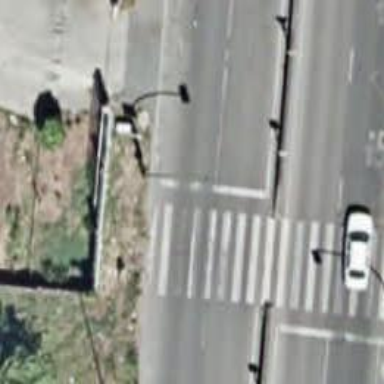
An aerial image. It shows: Crossing with traffic signals.